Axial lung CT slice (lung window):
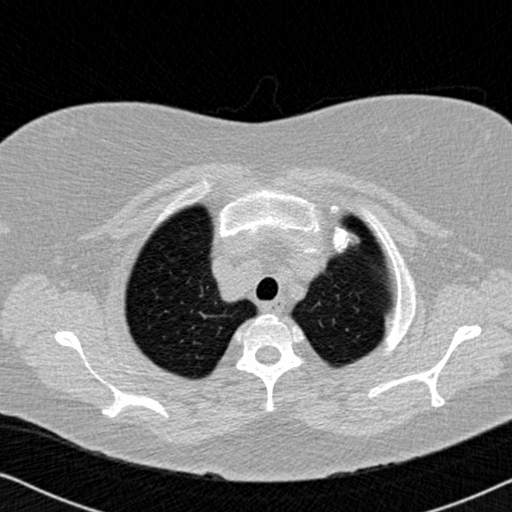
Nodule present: no